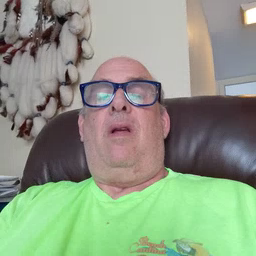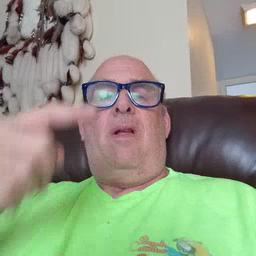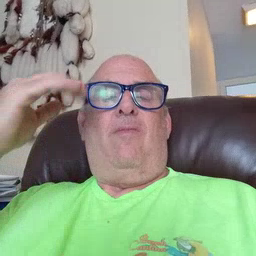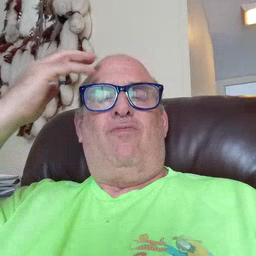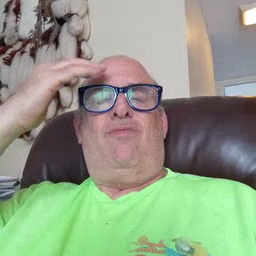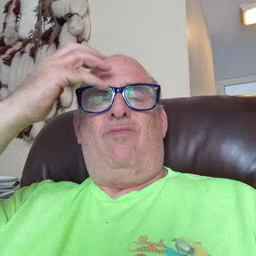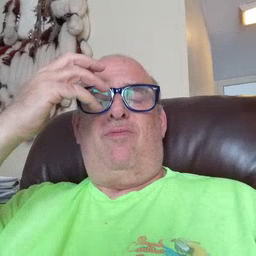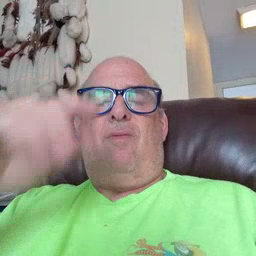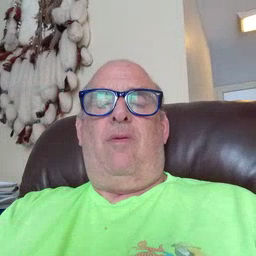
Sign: think